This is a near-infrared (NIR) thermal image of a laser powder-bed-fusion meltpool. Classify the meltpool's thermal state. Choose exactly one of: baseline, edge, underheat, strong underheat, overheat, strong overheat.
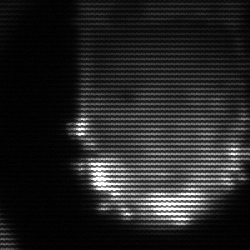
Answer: baseline